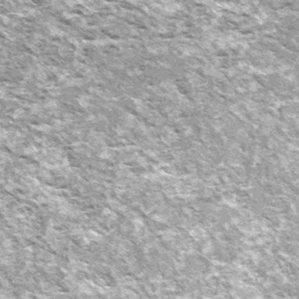
Label: frost